Question: I'm trying to learn kivy by building a simple todo-list app like suggested by Dusty Phillips, author of the book "Creating apps in Kivy".
This is the code so far:
'''
from kivy.app import App
from kivy.uix.boxlayout import BoxLayout
from kivy.properties import ObjectProperty
from kivy.uix.listview import ListItemButton
class TaskButton(ListItemButton):
pass
class TodoRoot(BoxLayout):
task_input = ObjectProperty()
task_list = ObjectProperty()
def add_task(self):
self.task_list.adapter.data.extend([self.task_input.text])
self.task_list._trigger_reset_populate()
def del_task(self):
pass
class TodoApp(App):
def build(self):
return TodoRoot()
if __name__ == '__main__':
TodoApp().run()
'''
And this is the kv file:
'''
#: import main todo
#: import ListAdapter kivy.adapters.listadapter.ListAdapter
#: import ListItemButton kivy.uix.listview.ListItemButton
TodoRoot:
<TodoRoot>:
orientation: "vertical"
task_input: task_input_view
task_list: tasks_list_view
BoxLayout:
size_hint_y: None
height: "40dp"
TextInput:
id: task_input_view
size_hint_x: 70
Button:
text: "Add"
size_hint_x: 15
on_press: root.add_task()
Button:
text: "Del"
size_hint_x: 15
on_press: root.del_task()
ListView:
id: tasks_list_view
adapter:
ListAdapter(data=[], cls=main.TaskButton)
'''
This is what it looks like:

I know the ListView API is still somewhat experimental and I'm complaining about the examples on using adapters / converters, google & SO search didn't help either. So what code is needed to make the Del-Button work and remove a selected ListItemButton?
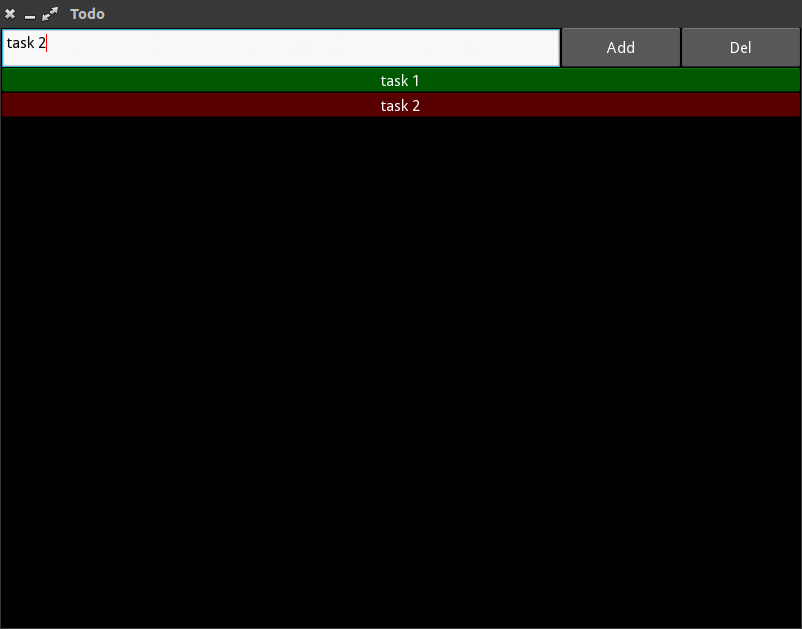
Answer: After a lot of reading ListView API docs & examples, I finally found out myself. What we need is the selection-Property of the listadapter-Class, then we can simply call the inherited remove method of the adapter.data-ListProperty.
So for anyone interesested this is the code:
'''
def del_task(self, *args):
if self.task_list.adapter.selection:
selection = self.task_list.adapter.selection[0].text
self.task_list.adapter.data.remove(selection)
self.task_list._trigger_reset_populate()
'''